Interaction volume radius: 5 \u00c5
Interaction volume height: 10 \u00c5
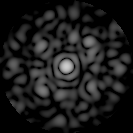
Disorder parameter: 0.7228